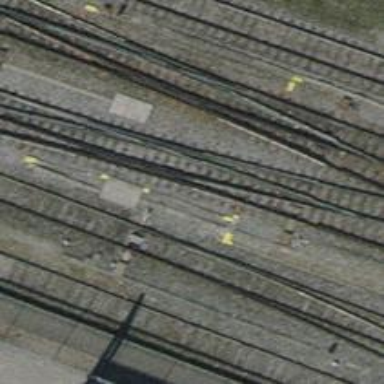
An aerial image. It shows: Single-track railway siding with electrified contact lines.